Question: I am listing hidden files:
'''
ls -ld .?*
'''
And I get an output:
'''
drwxrwxr-x 3 kisco kisco 4096 Jun 18 19:41 .shutter
drwx------ 6 kisco kisco 4096 Jun 17 11:07 .Skype
-rw------- 1 kisco kisco 12288 Jun 16 17:47 .swm
-rw------- 1 kisco kisco 360448 May 25 22:04 .swn
-rw------- 1 kisco kisco 12288 May 9 21:42 .swo
-rw------- 1 kisco kisco 12288 May 7 21:35 .swp
drwx------ 4 kisco kisco 4096 Jun 9 14:45 .thunderbird
-rw-rw-r-- 1 kisco kisco 4761 Feb 17 2013 .tmux.conf
lrwxrwxrwx 1 kisco kisco 33 Jun 19 08:25 .vim -> /home/kisco/.haskell-vim-now/.vim
drwxrwxr-x 4 kisco kisco 4096 Jun 17 19:40 .vim.20150619_082532
drwxrwxr-x 12 kisco kisco 4096 Jun 16 13:49 .vim_bak
-rw------- 1 kisco kisco 8214 Jun 19 12:19 .viminfo
lrwxrwxrwx 1 kisco kisco 35 Jun 19 08:25 .vimrc -> /home/kisco/.haskell-vim-now/.vimrc
-rw-rw-r-- 1 kisco kisco 10673 Jun 18 19:51 .vimrc~
-rw-rw-r-- 1 kisco kisco 10673 Jun 18 19:52 .vimrc.20150619_082532
-rw-r--r-- 1 kisco kisco 20480 Jun 16 17:48 .vimrc.swo
-rw------- 1 kisco kisco 12288 Jun 5 10:50 .vimscript.R.swp
drwx------ 2 kisco kisco 4096 Mar 16 13:19 .vnc
-rw------- 1 kisco kisco 50 Jun 19 11:14 .Xauthority
-rw------- 1 kisco kisco 0 May 15 17:39 .xsel.log
-rw-rw-r-- 1 kisco kisco 14 Mar 16 13:23 .xsession
-rw------- 1 kisco kisco 711 Jun 19 11:14 .xsession-errors
-rw------- 1 kisco kisco 1486 Jun 19 10:14 .xsession-errors.old
'''
What do these mean?

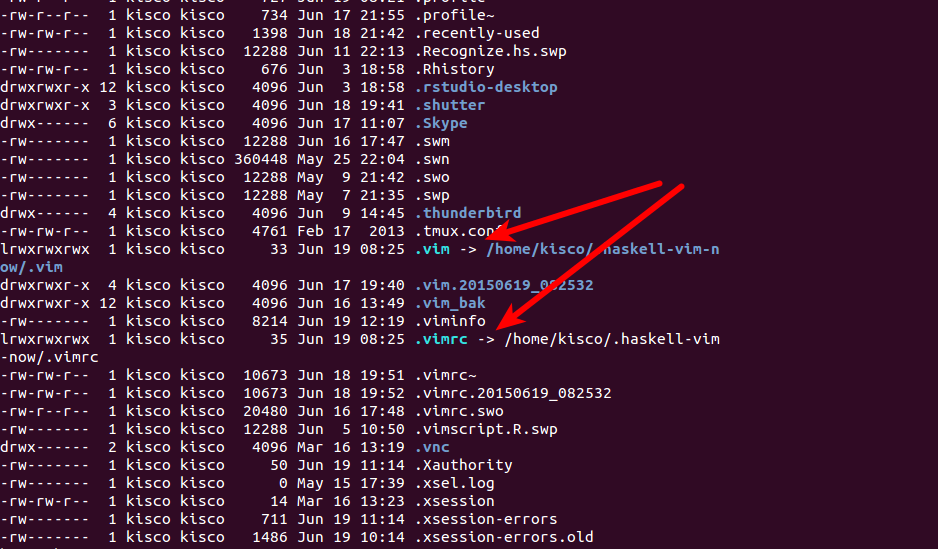
Answer: It means the file in question is a <URL> and the path after the '->' is the target of the symbolic link